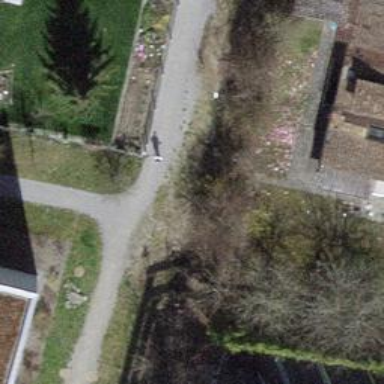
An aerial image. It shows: Unpaved footway.